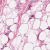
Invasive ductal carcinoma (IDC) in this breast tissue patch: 0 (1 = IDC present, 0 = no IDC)